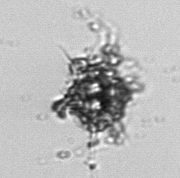
Label: Dictyocha